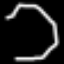
Label: octagon